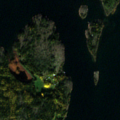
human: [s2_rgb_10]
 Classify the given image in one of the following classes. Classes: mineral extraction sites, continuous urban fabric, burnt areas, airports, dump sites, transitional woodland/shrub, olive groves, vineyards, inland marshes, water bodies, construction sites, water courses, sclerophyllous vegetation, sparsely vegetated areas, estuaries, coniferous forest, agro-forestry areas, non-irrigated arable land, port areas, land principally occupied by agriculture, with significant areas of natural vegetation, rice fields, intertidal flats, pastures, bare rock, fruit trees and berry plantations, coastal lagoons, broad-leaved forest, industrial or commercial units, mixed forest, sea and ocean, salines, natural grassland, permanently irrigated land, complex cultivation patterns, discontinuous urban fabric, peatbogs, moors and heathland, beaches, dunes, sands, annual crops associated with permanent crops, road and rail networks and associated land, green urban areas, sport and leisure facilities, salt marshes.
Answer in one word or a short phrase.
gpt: mixed forest, transitional woodland/shrub, sea and ocean